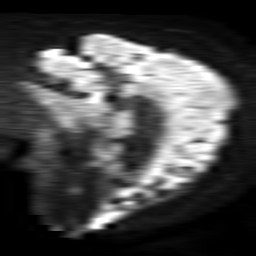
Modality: TRACE
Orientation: sagittal
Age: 72
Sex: male
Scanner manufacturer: philips
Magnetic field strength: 1.5 T
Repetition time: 4.6 s
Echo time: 0.08631 s